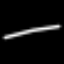
Label: line